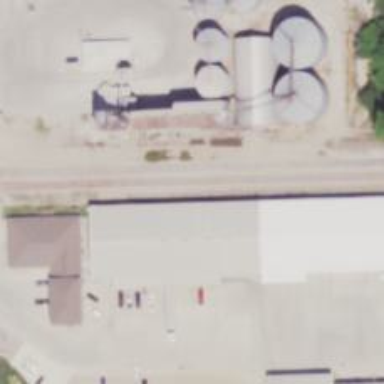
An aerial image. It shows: Railway yard.